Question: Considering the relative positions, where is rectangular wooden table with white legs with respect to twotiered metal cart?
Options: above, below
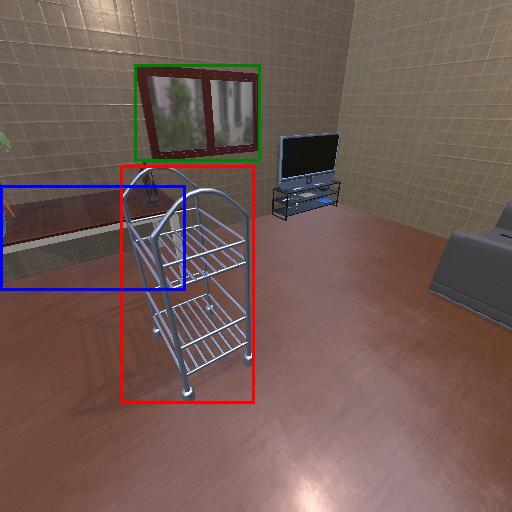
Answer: above